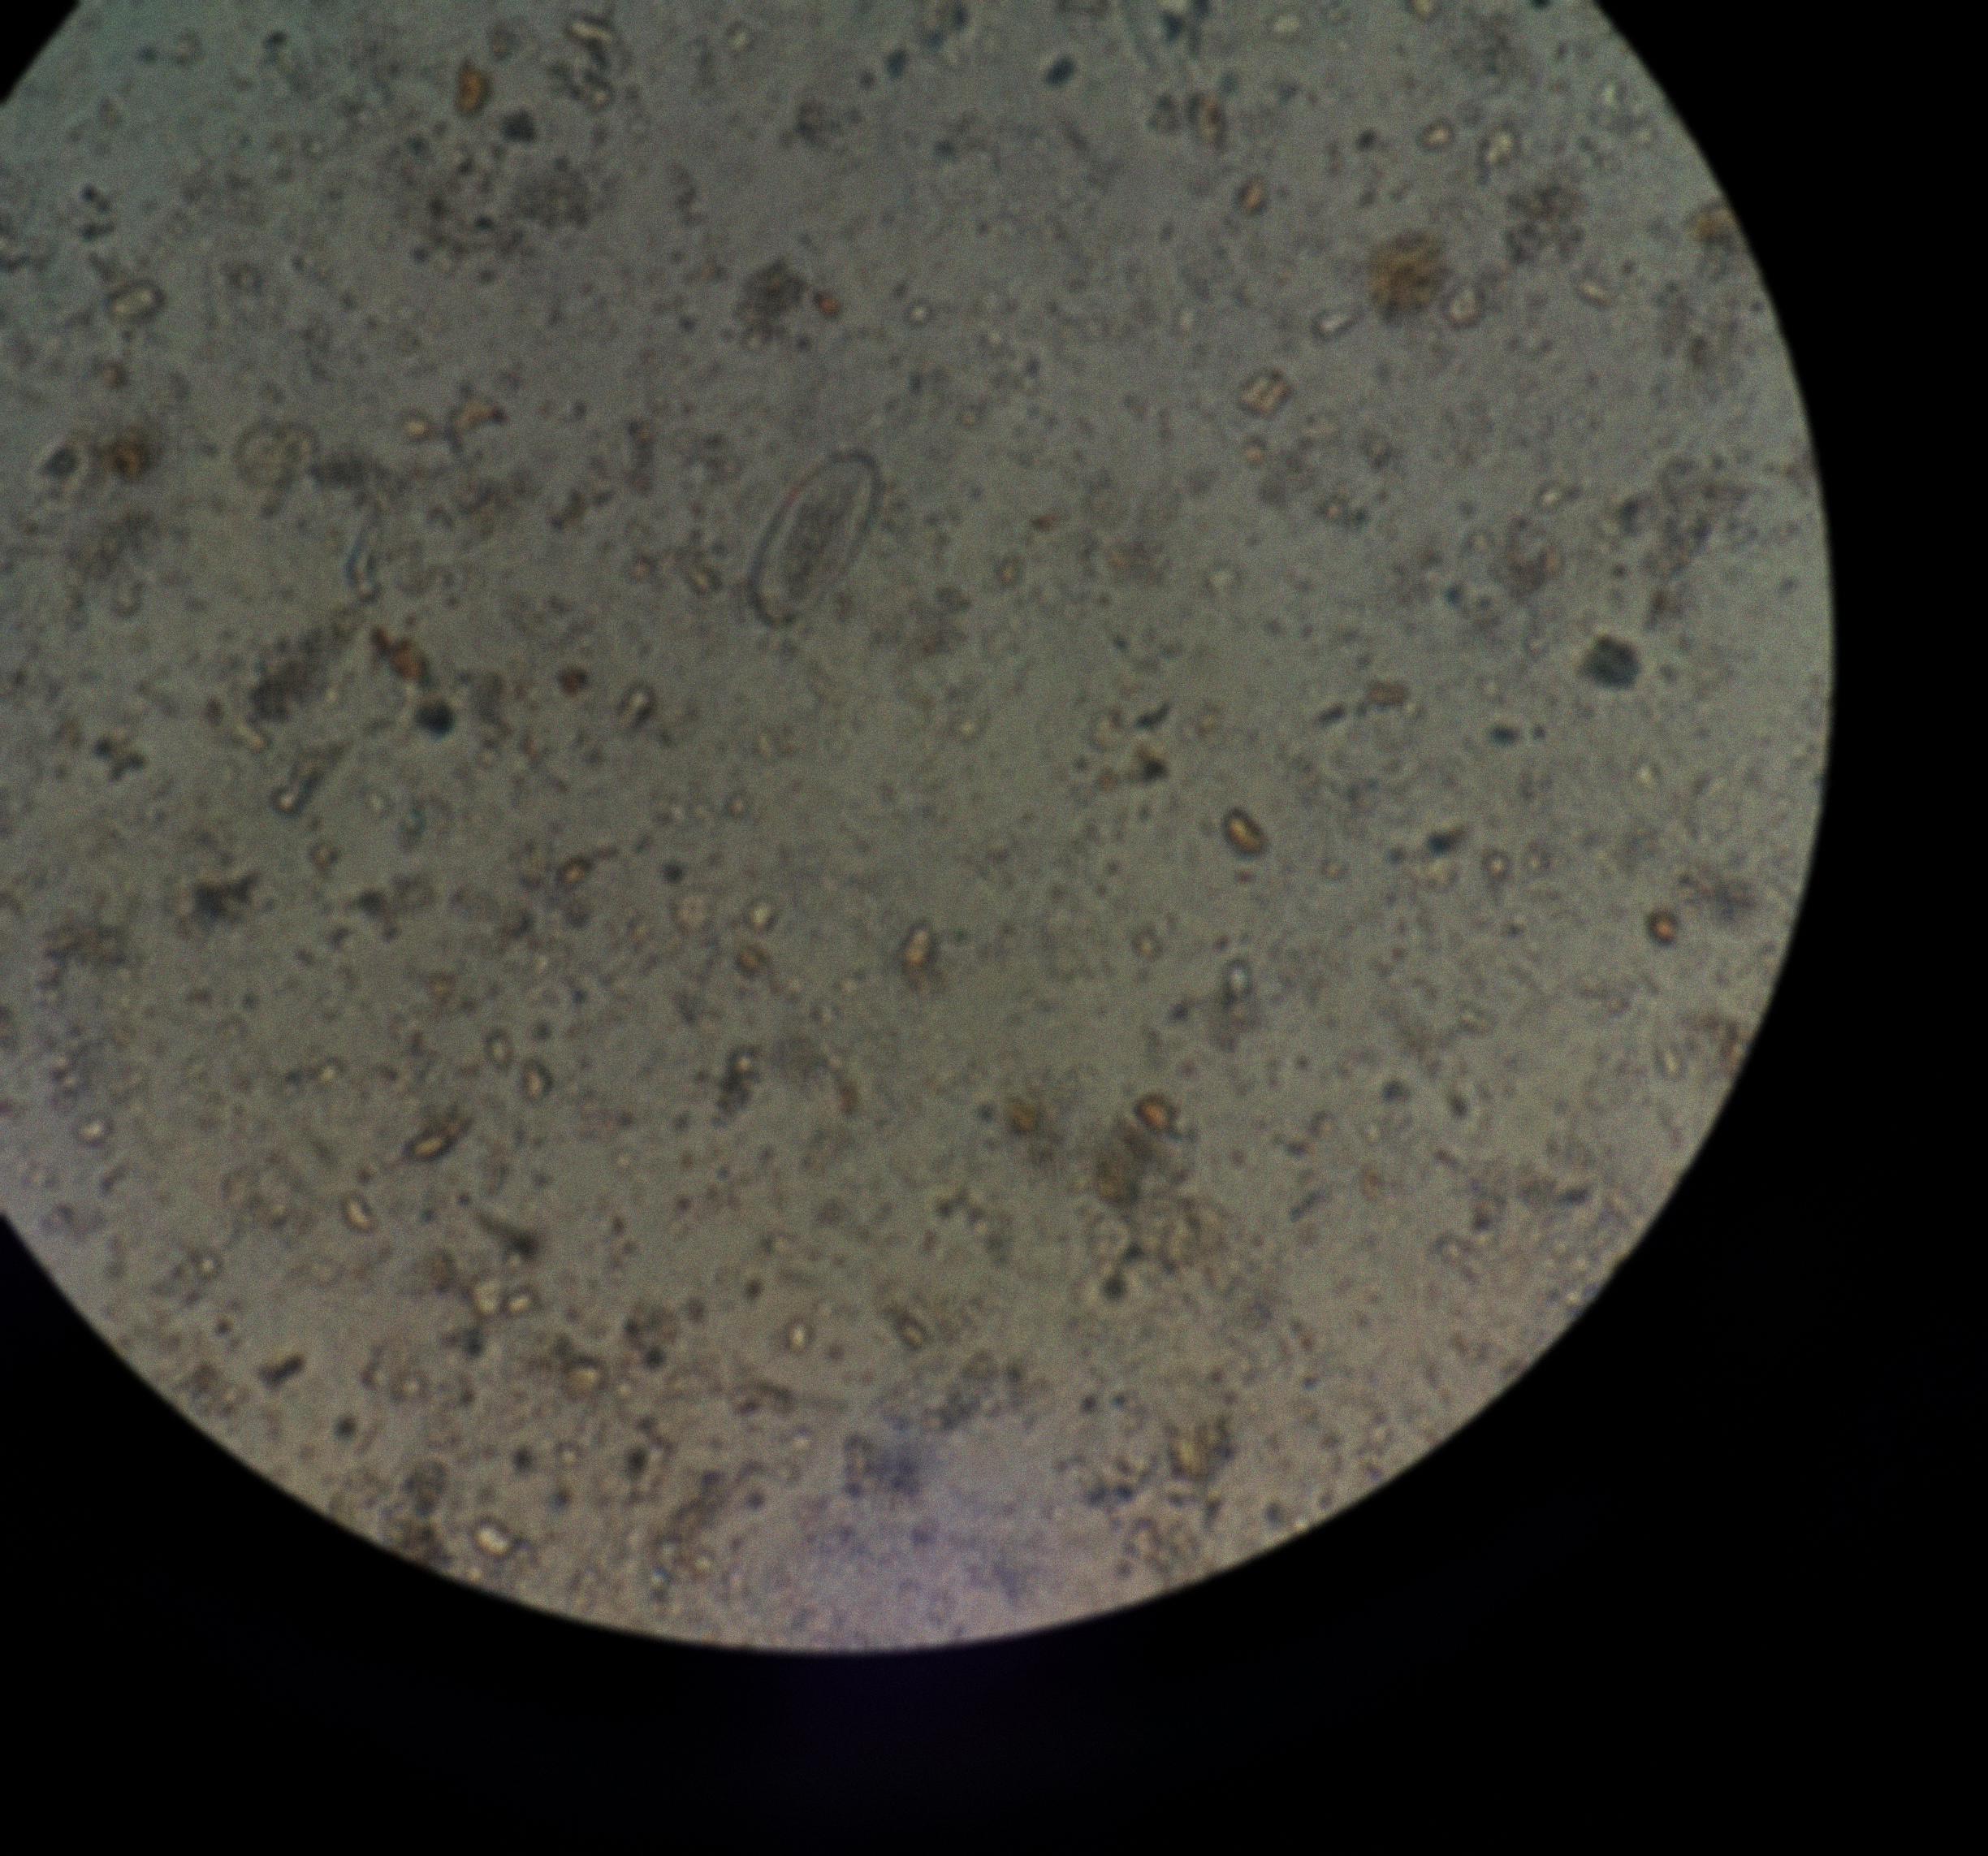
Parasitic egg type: Enterobius vermicularis